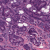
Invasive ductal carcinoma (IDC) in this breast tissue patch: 1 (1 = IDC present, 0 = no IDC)